Field crop: maize
Growth stage: 2
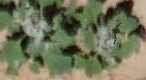
Species: chenopodium